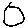
Label: circle